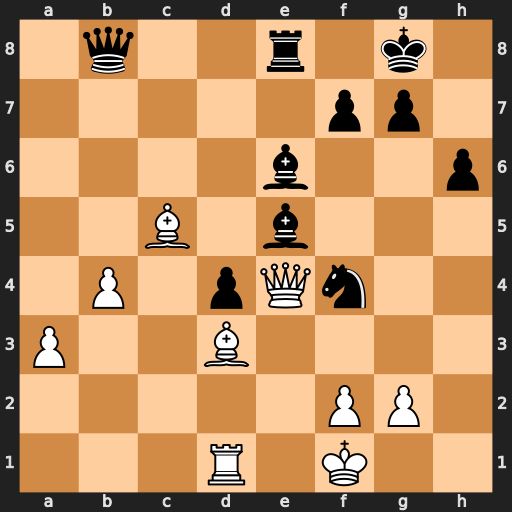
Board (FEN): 1q2r1k1/5pp1/4b2p/2B1b3/1P1pQn2/P2B4/5PP1/3R1K2
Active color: w
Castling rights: -
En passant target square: -
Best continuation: Qh7#